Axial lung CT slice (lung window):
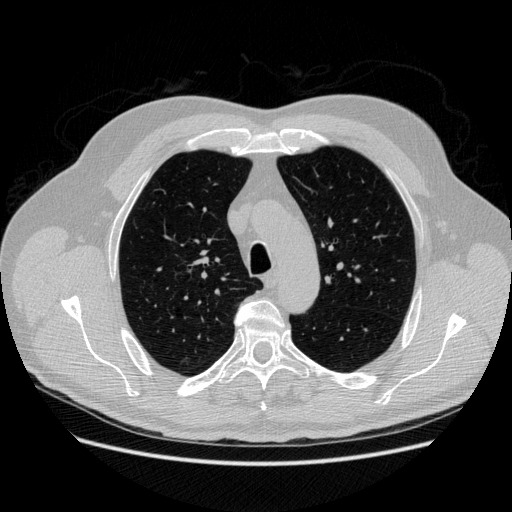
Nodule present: no